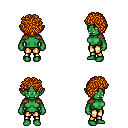
a pixel art fantasy rpg character, female body template, orc, green skin, leather shoulder armor, gold greaves, dark blonde curly afro hairstyle, four views (front, back, left, right), 2x2 character sprite sheet, small pixel art, hard edges, no anti-aliasing